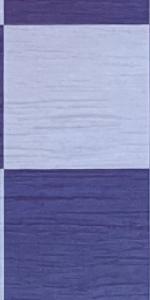
Label: Empty